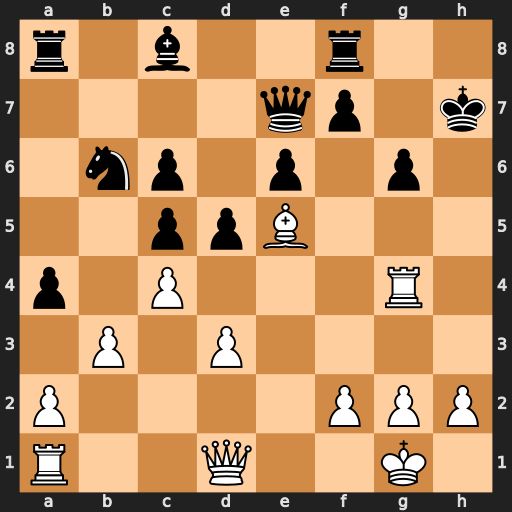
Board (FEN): r1b2r2/4qp1k/1np1p1p1/2ppB3/p1P3R1/1P1P4/P4PPP/R2Q2K1
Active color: w
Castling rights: -
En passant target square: -
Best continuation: Qf3 f6 Qh3+ Kg7 Rh4